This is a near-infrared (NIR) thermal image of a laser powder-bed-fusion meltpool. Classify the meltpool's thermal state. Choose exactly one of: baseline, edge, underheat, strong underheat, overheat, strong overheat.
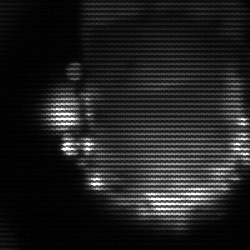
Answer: baseline